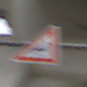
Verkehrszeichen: WildwechselLinks
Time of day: Midday
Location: Outdoor (Urban)
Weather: Overcast
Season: NotSpecified
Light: Natural